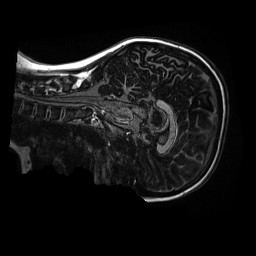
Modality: MP2RAGE
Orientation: sagittal
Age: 12
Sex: female
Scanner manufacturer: siemens
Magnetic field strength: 3 T
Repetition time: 4 s
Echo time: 0.00303 s